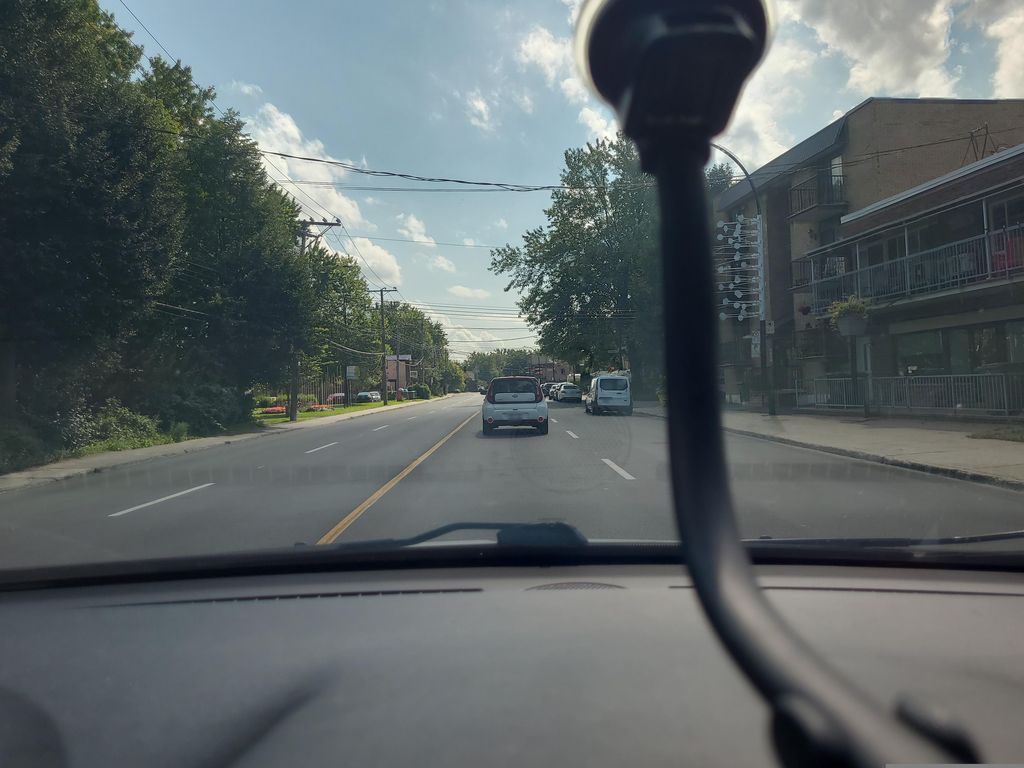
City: montreal